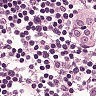
Metastatic tissue present: no